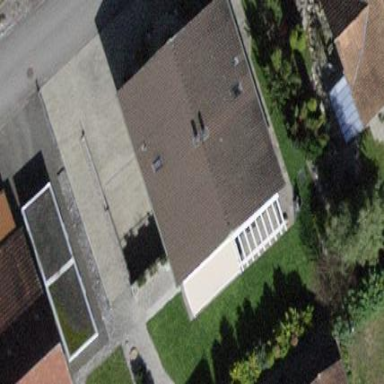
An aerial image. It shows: Building with tiled roof.